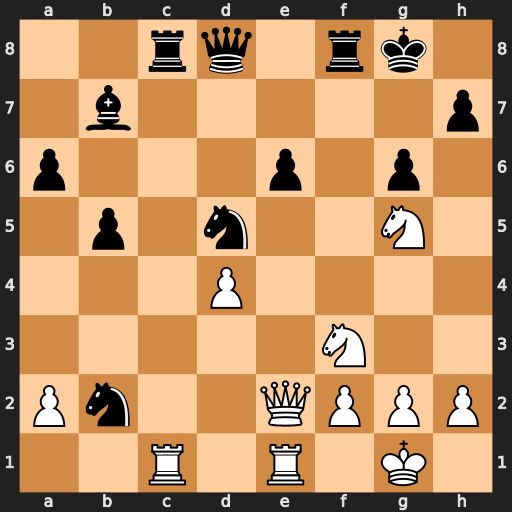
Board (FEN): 2rq1rk1/1b5p/p3p1p1/1p1n2N1/3P4/5N2/Pn2QPPP/2R1R1K1
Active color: w
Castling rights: -
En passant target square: -
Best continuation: Qxe6+ Kh8 Nf7+ Rxf7 Rxc8 Qxc8 Qxf7